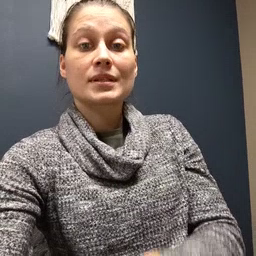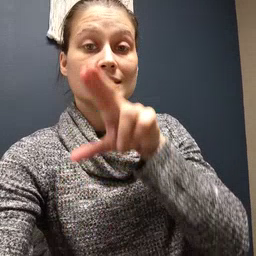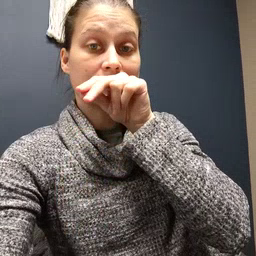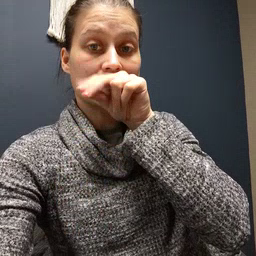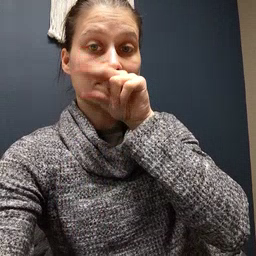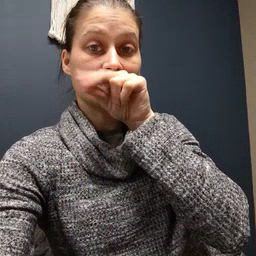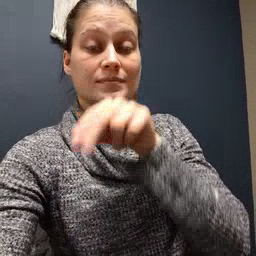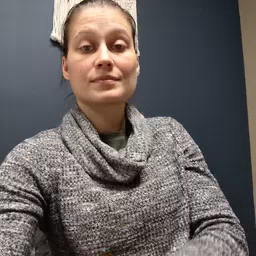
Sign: duck